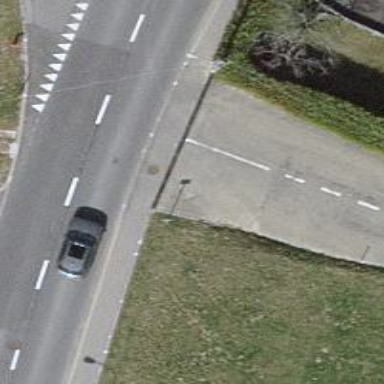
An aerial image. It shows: Unmarked road crossing.